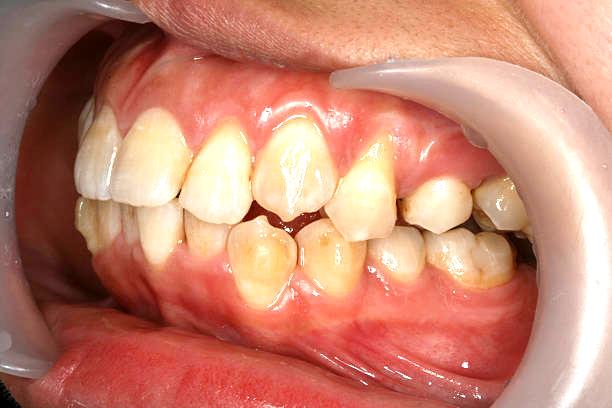
Condition: Gingivitis